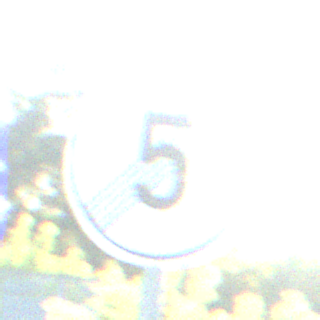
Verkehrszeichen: EndeGeschwindigkeit5
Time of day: MorningAfternoon
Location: Outdoor (Nature)
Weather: Clear
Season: NotSpecified
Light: Natural